Question: My query is like this
'''
SELECT
[day], [time],AvaliableTimes,
CASE
WHEN AvaliableTimes > 0
THEN SUM(AvaliableTimes) OVER (ORDER BY [day], [time], AvaliableTimes)
ELSE 0
END AS SumValue
FROM
[AvailableTimes]
WHERE
[day] = 1 AND BranchAreaId = 1
ORDER BY
[day], [time], AvaliableTimes
'''
I want to start sum from 0 if value is null or 0.
Results:

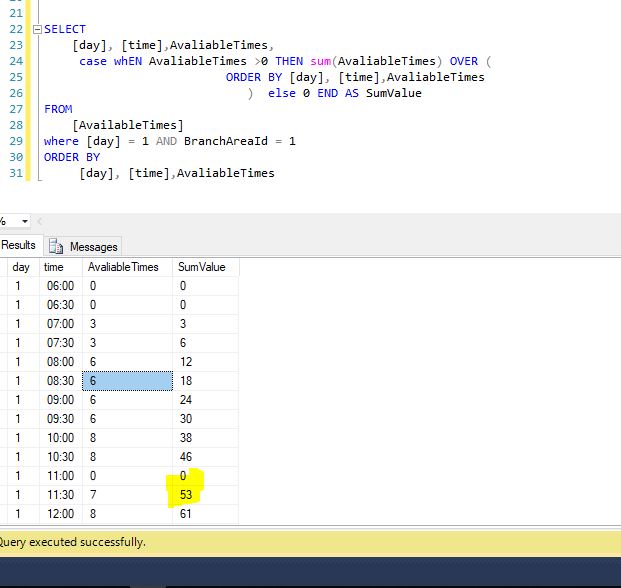
Answer: you can use a recursive CTE to do it. Perform the cumulative sum in the rcte and if AvailableTimes = 0, reset it
'''
; with
cte as
(
select *, rn = row_number() over (order by time)
from yourtable
),
rcte as
(
select *, sumvalues = AvailableTimes
from cte
where rn = 1
union all
select c.*, sumvalues = case when c.AvailableTimes <> 0
then r.sumvalues + c.AvailableTimes
else c.AvailableTimes
end
from cte c
inner join rcte r on c.rn = r.rn + 1
)
select day, time, AvailableTimes, sumvalues
from rcte
order by time
'''